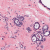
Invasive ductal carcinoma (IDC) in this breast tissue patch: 0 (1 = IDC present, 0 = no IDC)